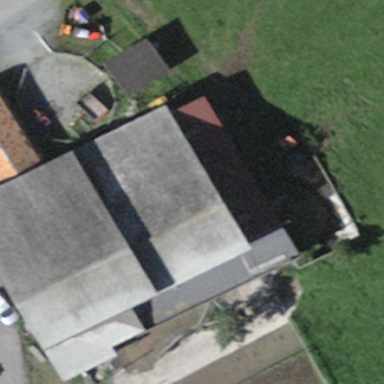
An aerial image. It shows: Building with tiled roof.